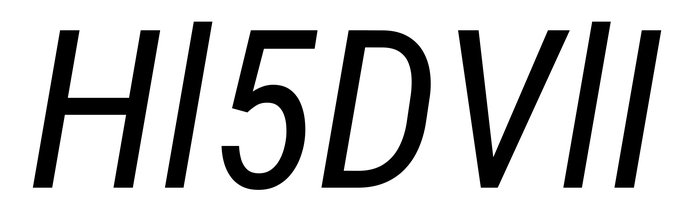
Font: Roboto-Italic_Condensed_Italic